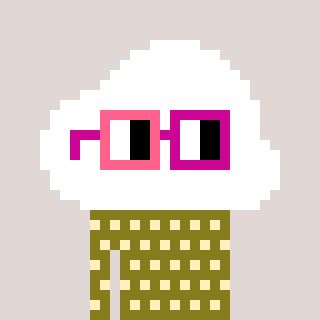
a pixel art character with square pink and red glasses, a cloud-shaped head and a gunk-colored body on a warm background